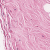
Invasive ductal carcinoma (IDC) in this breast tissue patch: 0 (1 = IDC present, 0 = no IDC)